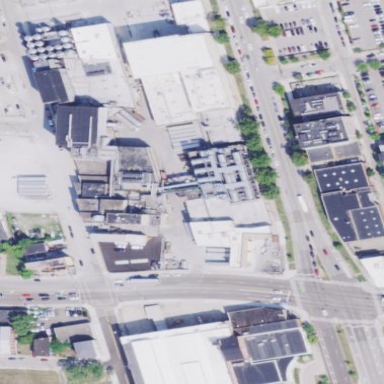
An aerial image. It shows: Industrial area designated for brewery.